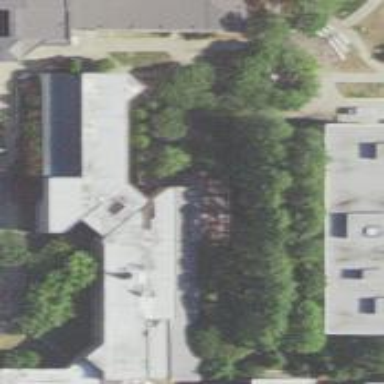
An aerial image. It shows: University building.